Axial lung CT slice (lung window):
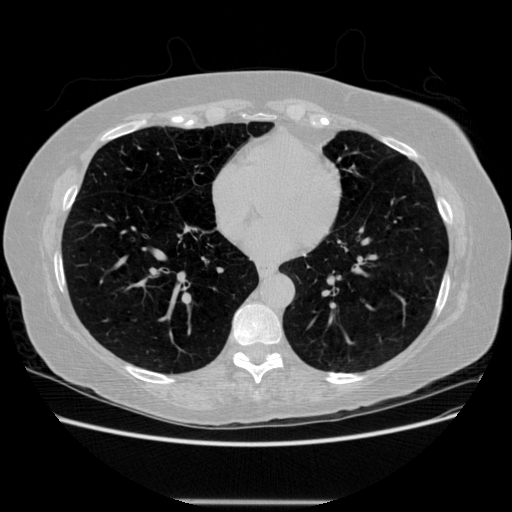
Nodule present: no